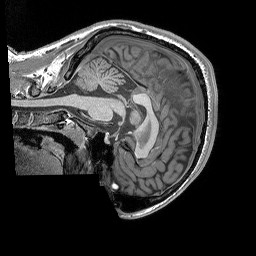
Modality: T1w
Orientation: sagittal
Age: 21
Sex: male
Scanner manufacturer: siemens
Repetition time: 2.25 s
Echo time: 0.00302 s